Question: I have following EF code first code. It is working fine. But when I look for the value of 'club2.Members', it says following:
> 'club2.Members' threw an exception of type 'System.ObjectDisposedException'.
Message is:
> The ObjectContext instance has been disposed and can no longer be used for operations that require a connection.
I have not set value for Members property. That's okay. However it should not cause any exception internally.
1. Is there a way to overcome this exception?
2. Does removal of this exception help in improving performance?
3. Why this exception did not cause termination of program execution?
Note: I don't need the Members data in club entity (at the point where I have called). Even there is no members added to the club at that time. All i need is to get rid of the exception; not to load data using eager load. How to avoid the ?

'''
namespace LijosEF
{
public class Person
{
public int PersonId { get; set; }
public string PersonName { get; set; }
public virtual ICollection<Club> Clubs { get; set; }
}
public class Club
{
public int ClubId { get; set; }
public string ClubName { get; set; }
public virtual ICollection<Person> Members { get; set; }
}
//System.Data.Entity.DbContext is from EntityFramework.dll
public class NerdDinners : System.Data.Entity.DbContext
{
public NerdDinners(string connString): base(connString)
{
}
protected override void OnModelCreating(DbModelBuilder modelbuilder)
{
//Fluent API - Plural Removal
modelbuilder.Conventions.Remove<PluralizingTableNameConvention>();
}
public DbSet<Person> Persons { get; set; }
public DbSet<Club> Clubs { get; set; }
}
}
static void Main(string[] args)
{
Database.SetInitializer<NerdDinners>(new MyInitializer());
CreateClubs();
CreatePersons();
}
public static void CreateClubs()
{
string connectionstring = "Data Source=.;Initial Catalog=NerdDinners;Integrated Security=True;Connect Timeout=30";
using (var db = new NerdDinners(connectionstring))
{
Club club1 = new Club();
club1.ClubName = "club1";
Club club2 = new Club();
club2.ClubName = "club2";
Club club3 = new Club();
club3.ClubName = "club3";
db.Clubs.Add(club1);
db.Clubs.Add(club2);
db.Clubs.Add(club3);
int recordsAffected = db.SaveChanges();
}
}
public static Club GetClubs(string clubName)
{
string connectionstring = "Data Source=.;Initial Catalog=NerdDinners;Integrated Security=True;Connect Timeout=30";
using (var db = new NerdDinners(connectionstring))
{
var query = db.Clubs.SingleOrDefault(p => p.ClubName == clubName);
return query;
}
}
public static void CreatePersons()
{
string connectionstring = "Data Source=.;Initial Catalog=NerdDinners;Integrated Security=True;Connect Timeout=30";
using (var db = new NerdDinners(connectionstring))
{
Club club1 = GetClubs("club1");
Club club2 = GetClubs("club2");
Club club3 = GetClubs("club3");
//More code to be added (using db) to add person to context and save
}
}
'''
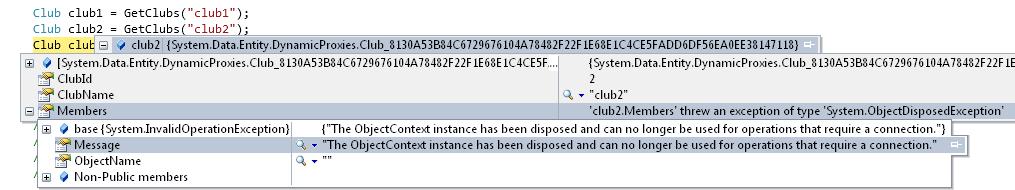
Answer: There is no need for the following method. This can be done in the present context. It is only a select.
'''
GetClubs("club1");
'''
Attaching the entities resolved the problem:
'''
Club club1 = GetClubs("club1");
Club club2 = GetClubs("club2");
Club club3 = GetClubs("club3");
((IObjectContextAdapter)db).ObjectContext.Attach((IEntityWithKey)club1);
((IObjectContextAdapter)db).ObjectContext.Attach((IEntityWithKey)club2);
((IObjectContextAdapter)db).ObjectContext.Attach((IEntityWithKey)club3);
var test = club2.Members;
'''
I should not have tried to refer club2.Members (of Club class), since it is not needed for creating Person object.
Members is related data in Club class. Since it is virtual, it will do lazy loading.
In a different scenario, if I had to retrieve Members object (which is a related data) from a different context, I should rely on eager loading (in the place which provides you with Club object).
Refer following also:
1. Entity Framework: Duplicate Records in Many-to-Many relationship
2. System.ObjectDisposedException: The ObjectContext instance has been disposed and can no longer be used for operations that require a connection
3. The ObjectContext instance has been disposed and can no longer be used for operations that require a connection
4. ObjectContext instance has been disposed while binding